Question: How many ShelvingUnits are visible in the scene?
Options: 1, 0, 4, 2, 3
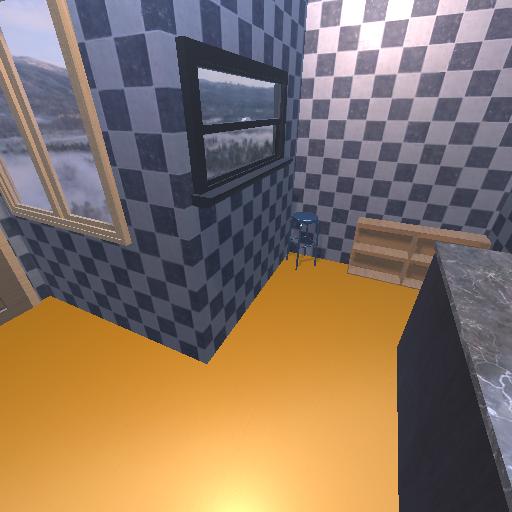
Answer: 1